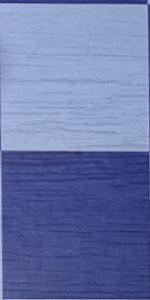
Label: Empty